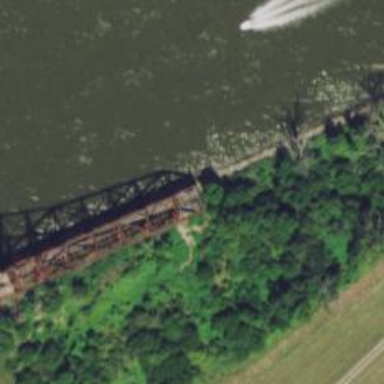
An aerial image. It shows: Disused railway on movable bridge.